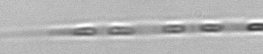
Label: Rhizosolenia